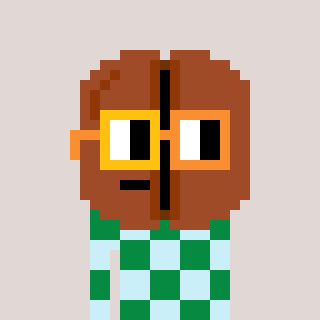
a pixel art character with square yellow and orange glasses, a coffeebean-shaped head and a cold-colored body on a warm background